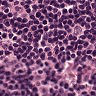
Metastatic tissue present: no